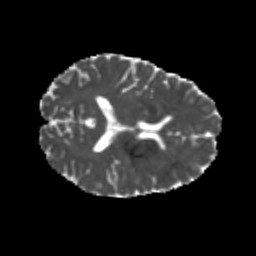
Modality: MD
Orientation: axial
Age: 21
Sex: male
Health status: healthy
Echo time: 0.074 s